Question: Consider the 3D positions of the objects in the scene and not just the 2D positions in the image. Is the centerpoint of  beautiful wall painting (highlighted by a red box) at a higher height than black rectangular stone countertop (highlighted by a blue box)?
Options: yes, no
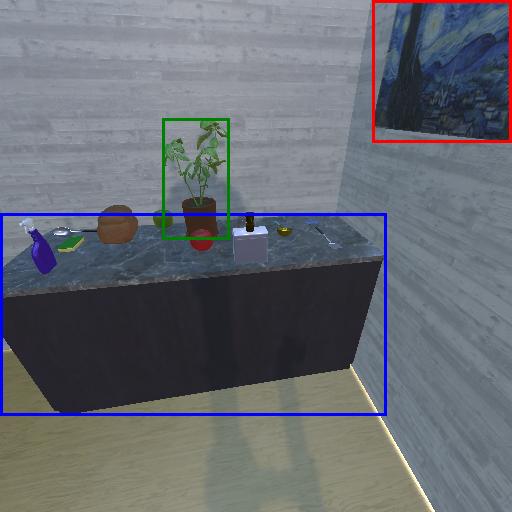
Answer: yes